Один конец веревки закреплён на вертикальной стене, а к другому приложена горизонтальная сила $F = 20~ Н$. Форма гибкой веревки изображена на рисунке.
Найдите массу веревки.
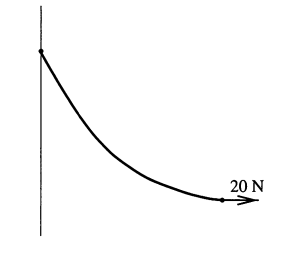
Ответ: $$ m \approx 3.5~кг $$
Темы:
T, Механика, Статика, 200 задач, Хитрость, Протяженный объект